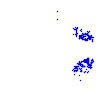
Particle: electron